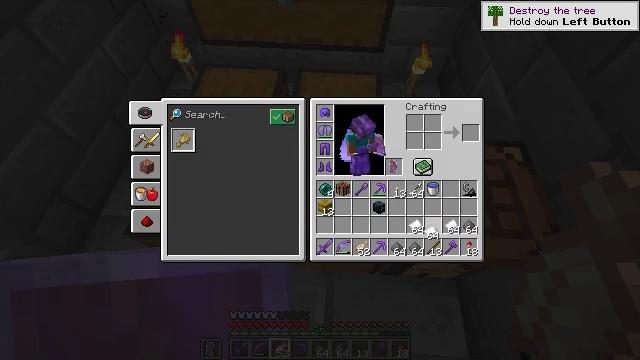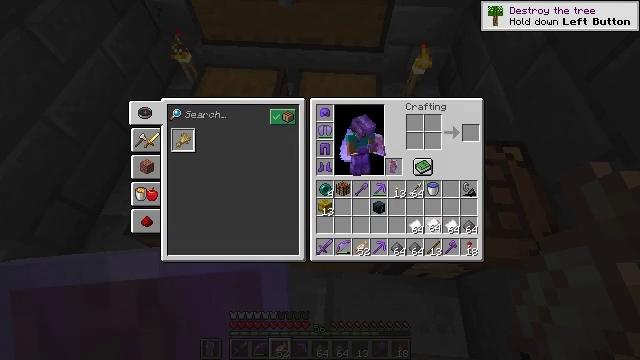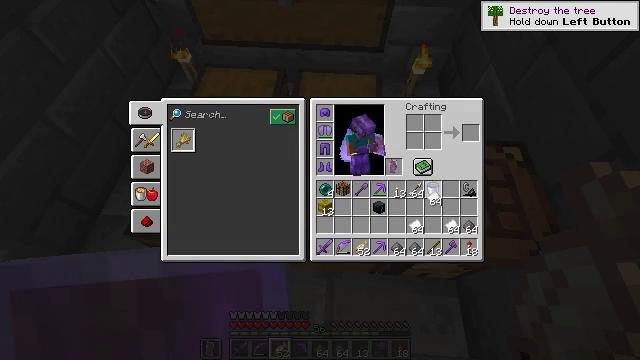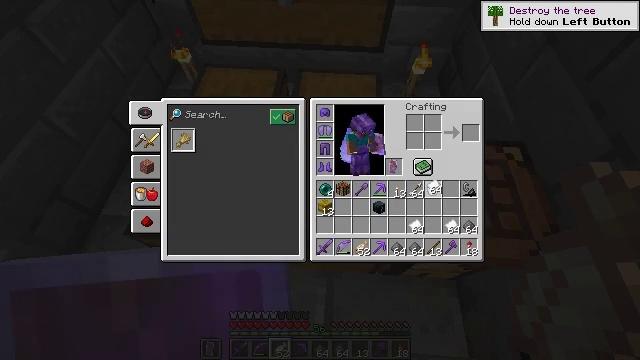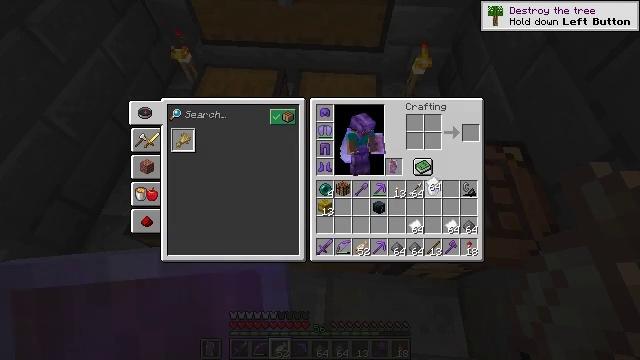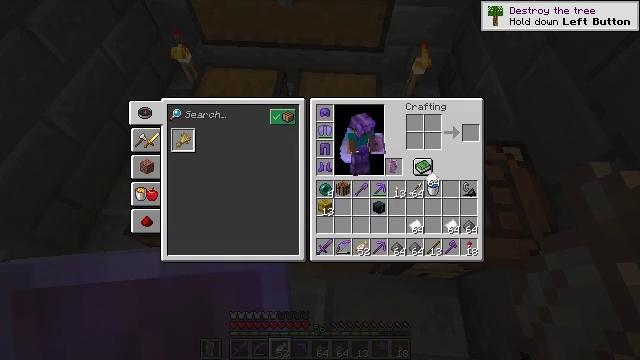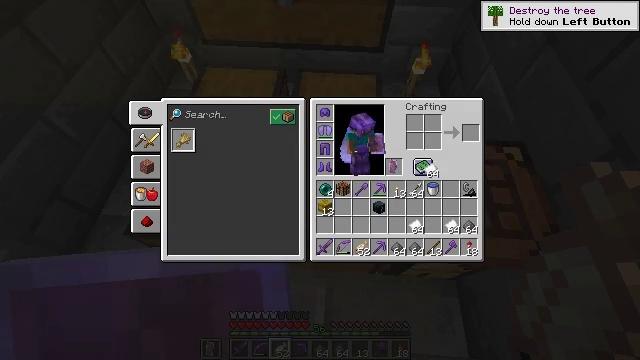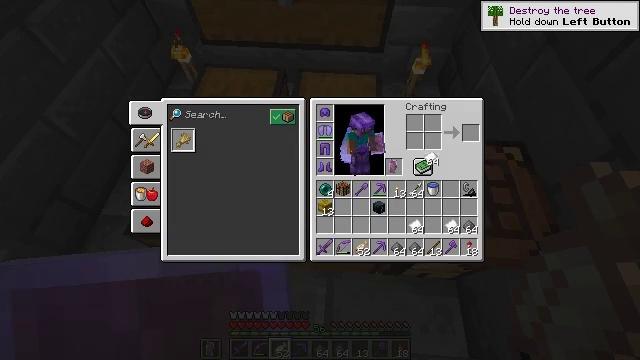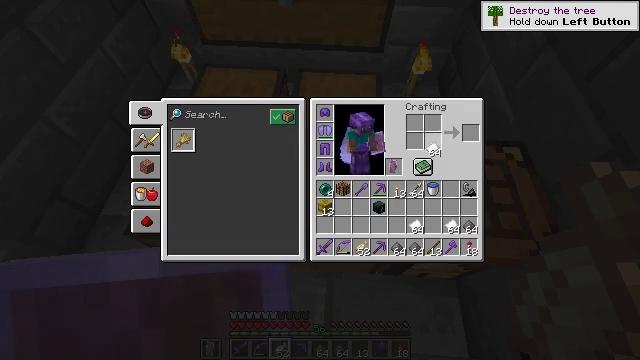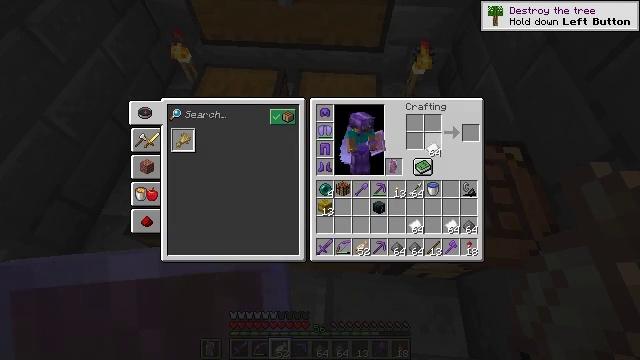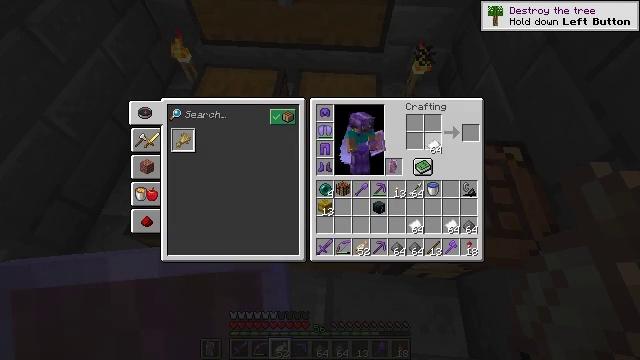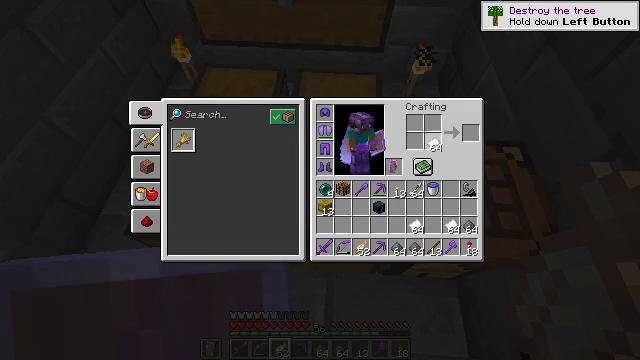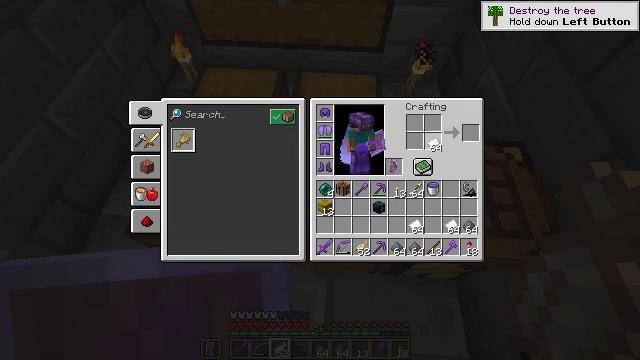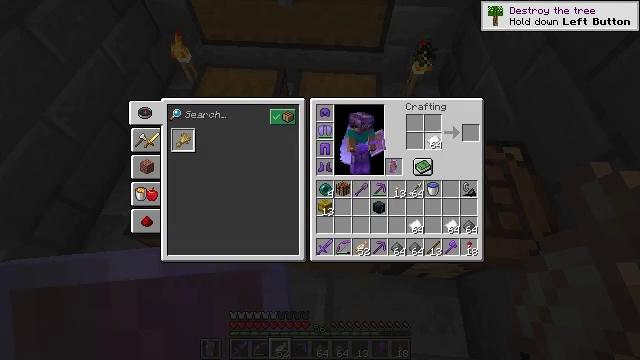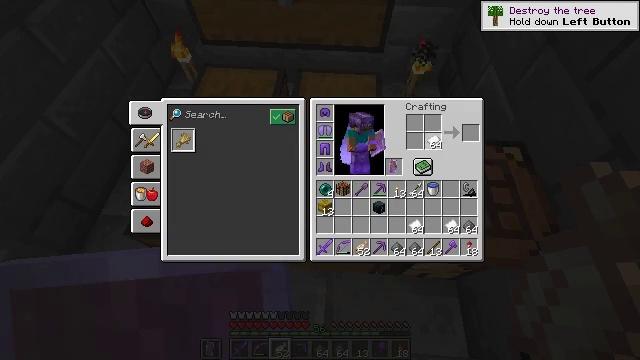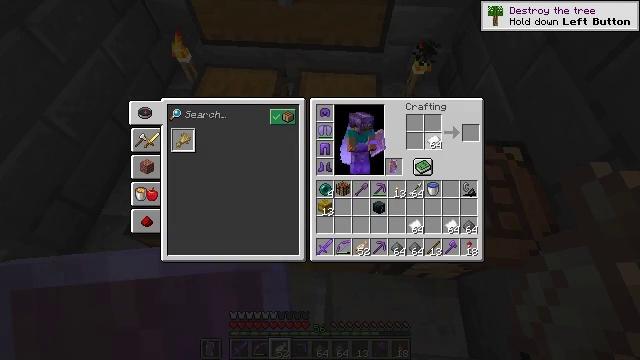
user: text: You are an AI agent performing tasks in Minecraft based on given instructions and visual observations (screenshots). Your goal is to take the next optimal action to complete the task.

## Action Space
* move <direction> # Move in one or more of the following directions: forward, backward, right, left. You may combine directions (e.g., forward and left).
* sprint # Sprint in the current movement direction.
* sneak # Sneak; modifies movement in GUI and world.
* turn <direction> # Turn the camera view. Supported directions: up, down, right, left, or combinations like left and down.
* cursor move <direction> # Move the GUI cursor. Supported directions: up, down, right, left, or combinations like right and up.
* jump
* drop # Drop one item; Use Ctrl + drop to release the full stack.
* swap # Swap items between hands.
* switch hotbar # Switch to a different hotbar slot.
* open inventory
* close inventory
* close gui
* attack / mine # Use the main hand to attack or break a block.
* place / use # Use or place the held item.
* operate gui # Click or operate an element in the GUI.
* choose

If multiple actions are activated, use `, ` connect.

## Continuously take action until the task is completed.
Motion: motion action
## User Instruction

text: Assemble a firework rocket with the required materials.
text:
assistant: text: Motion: turn up
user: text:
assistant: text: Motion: turn up
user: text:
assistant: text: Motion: turn up
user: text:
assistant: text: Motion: no_op
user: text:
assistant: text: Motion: no_op
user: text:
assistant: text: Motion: turn up
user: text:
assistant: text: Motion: turn up
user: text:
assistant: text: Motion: turn up
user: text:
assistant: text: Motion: no_op
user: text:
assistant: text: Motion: no_op
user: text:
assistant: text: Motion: no_op
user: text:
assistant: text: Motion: no_op
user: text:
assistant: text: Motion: no_op
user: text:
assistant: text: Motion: attack / mine
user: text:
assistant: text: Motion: attack / mine
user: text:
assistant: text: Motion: attack / mine
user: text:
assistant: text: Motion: no_op
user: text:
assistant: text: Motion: no_op
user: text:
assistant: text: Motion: turn down
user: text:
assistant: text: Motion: turn down
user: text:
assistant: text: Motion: turn down
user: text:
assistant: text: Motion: no_op
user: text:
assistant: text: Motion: turn down
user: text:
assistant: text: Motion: turn right and down
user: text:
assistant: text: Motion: no_op
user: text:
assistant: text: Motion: no_op
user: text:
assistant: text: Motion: no_op
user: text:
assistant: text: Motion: no_op
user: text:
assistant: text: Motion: no_op
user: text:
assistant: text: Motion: no_op